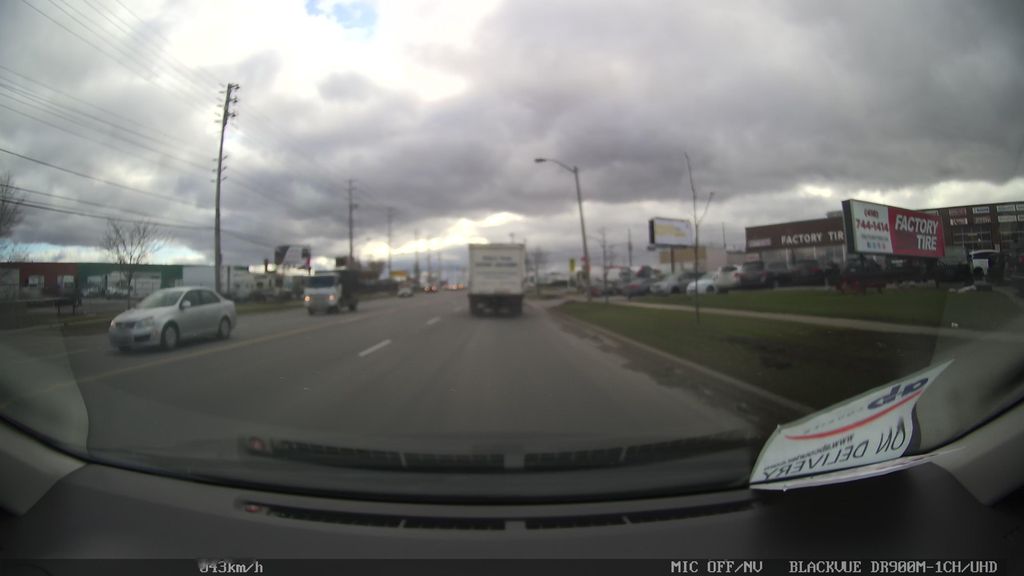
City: toronto